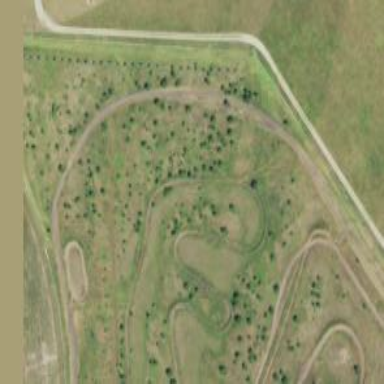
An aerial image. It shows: Motor sport raceway.